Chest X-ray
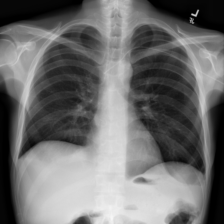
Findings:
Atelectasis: negative
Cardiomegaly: negative
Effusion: negative
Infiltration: negative
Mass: negative
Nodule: negative
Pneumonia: negative
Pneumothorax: negative
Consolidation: negative
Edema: negative
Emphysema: negative
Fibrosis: negative
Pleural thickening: negative
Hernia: negative